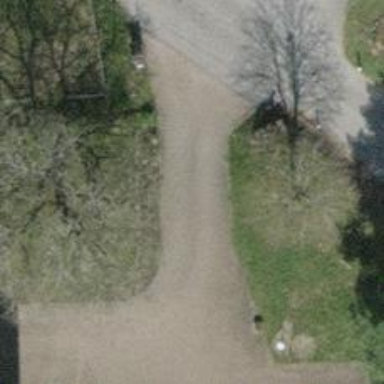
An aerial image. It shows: Paved driveway road for service purposes.